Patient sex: M
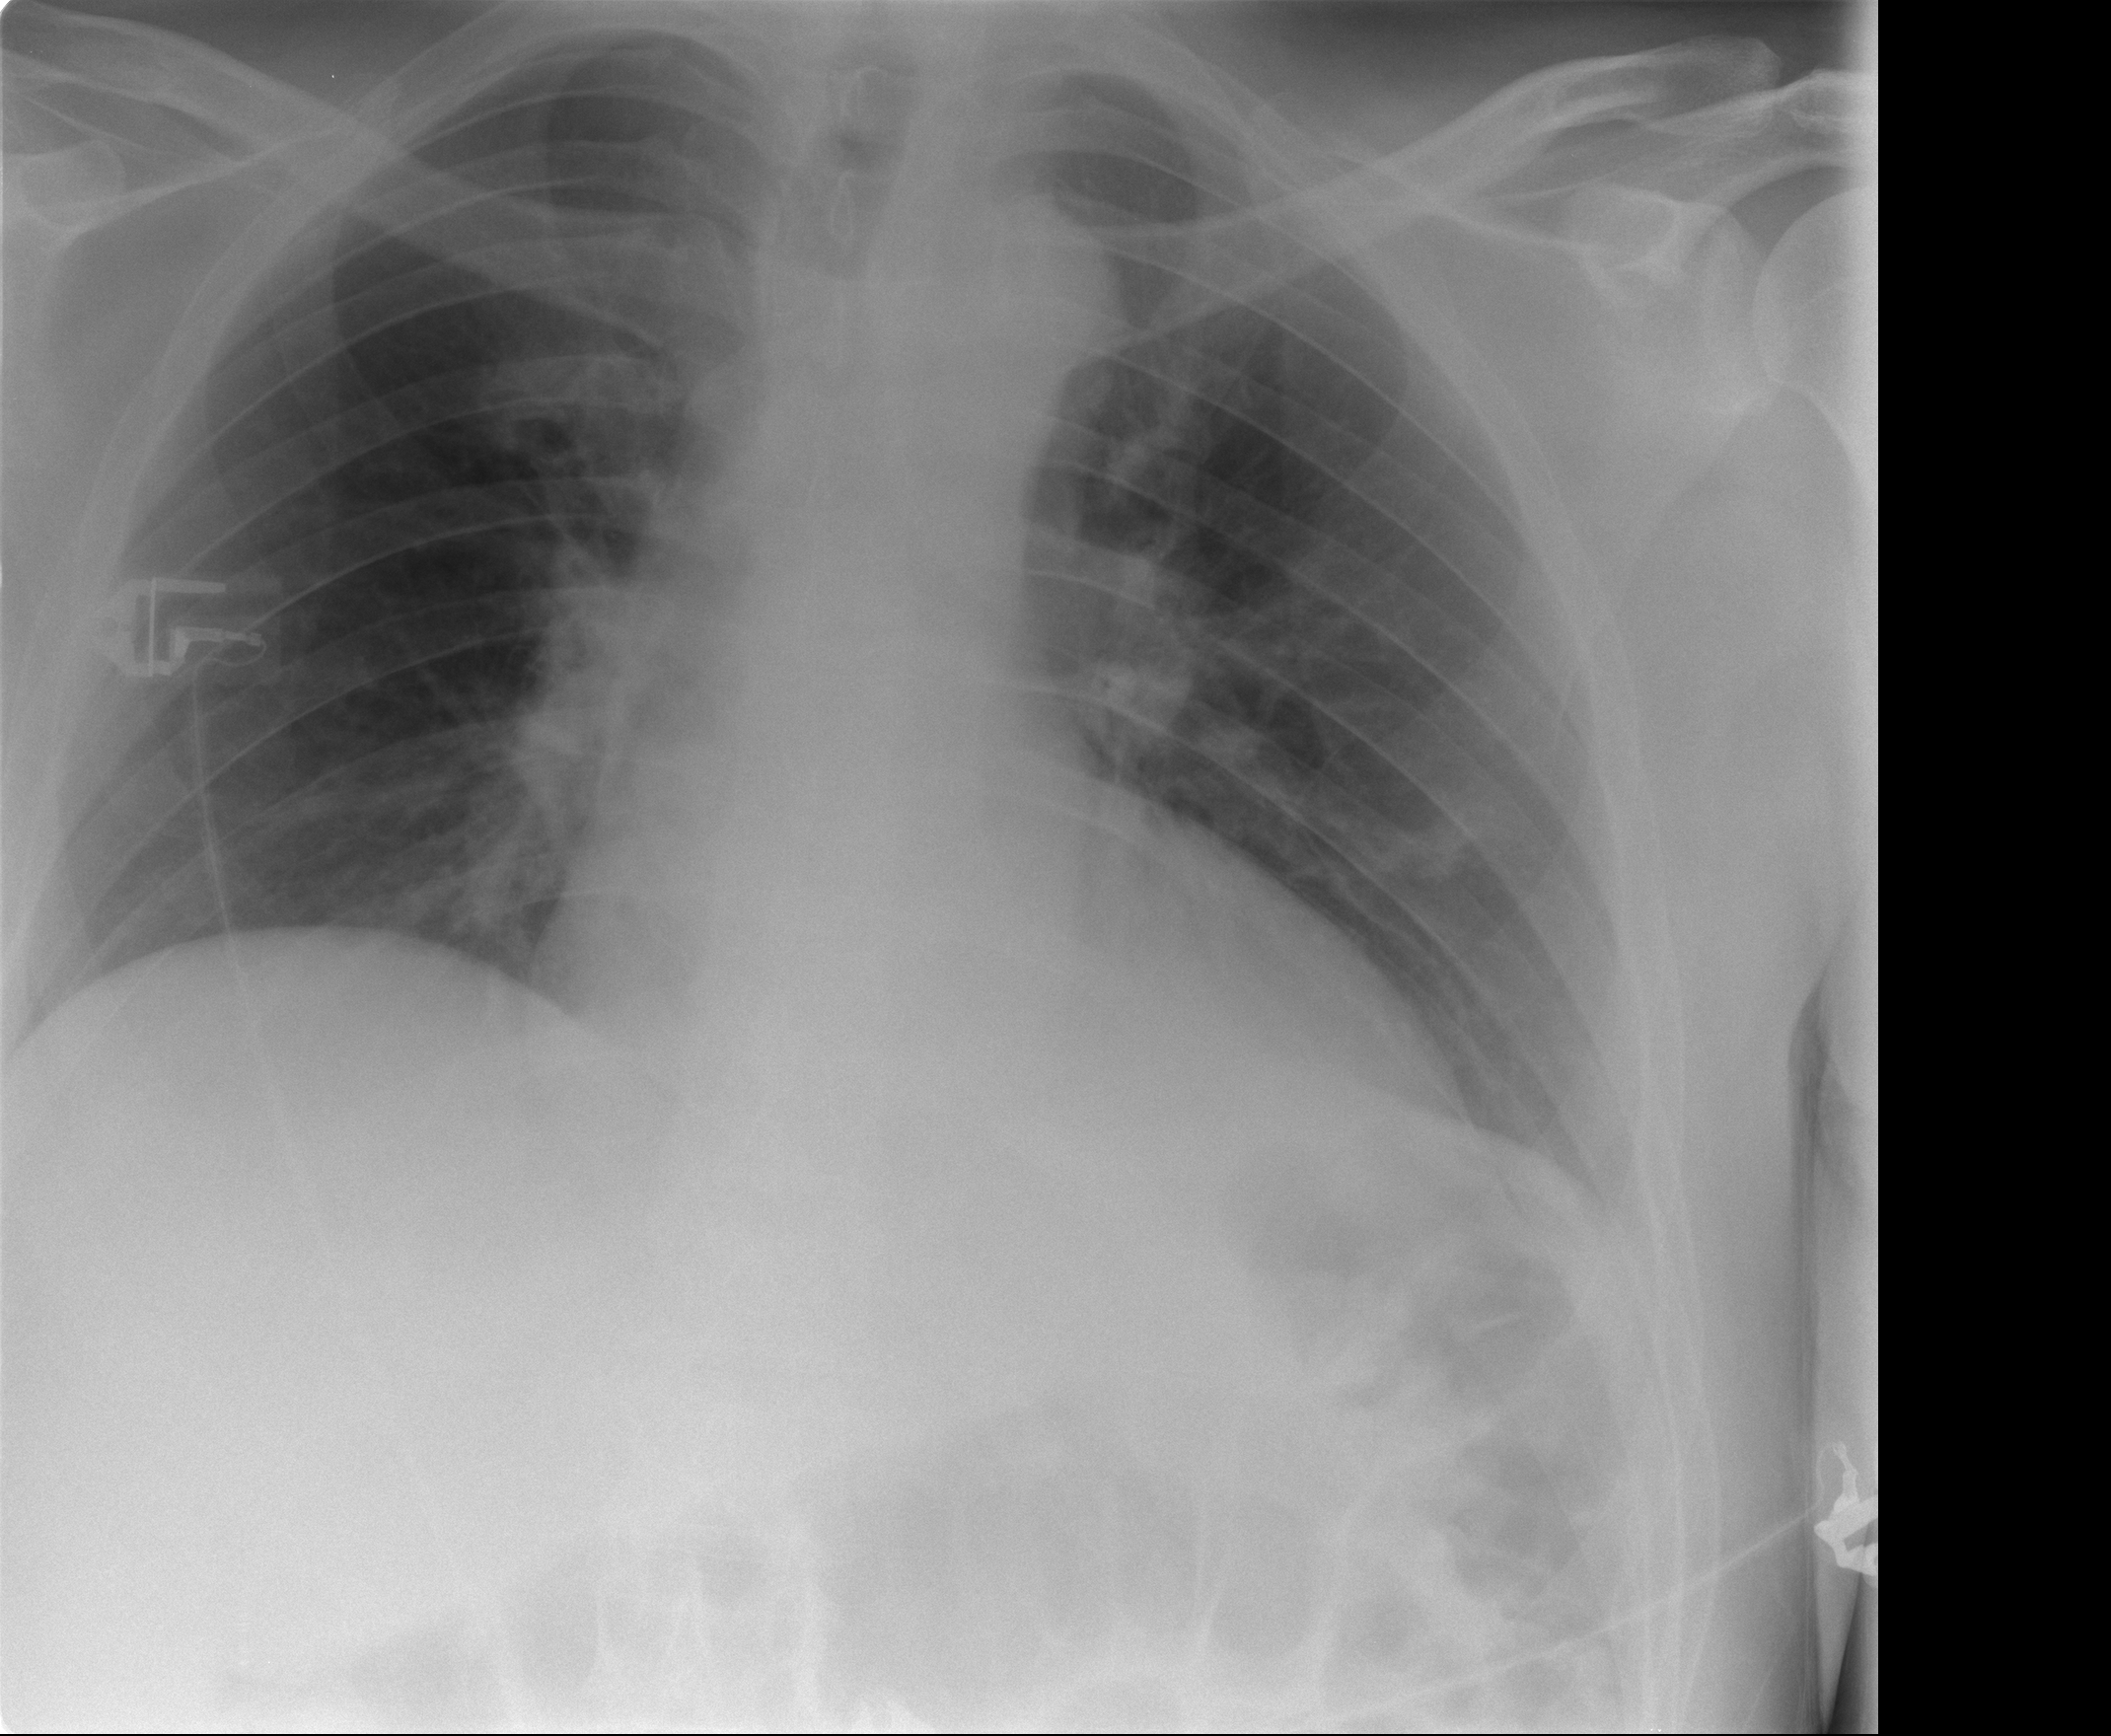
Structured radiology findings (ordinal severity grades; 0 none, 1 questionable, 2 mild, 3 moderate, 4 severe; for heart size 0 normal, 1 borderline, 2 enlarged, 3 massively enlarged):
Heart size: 2
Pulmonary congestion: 0
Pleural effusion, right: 0
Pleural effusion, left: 0
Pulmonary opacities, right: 0
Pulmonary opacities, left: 0
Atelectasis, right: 0
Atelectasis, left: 2